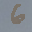
Label: 6